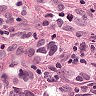
Metastatic tissue present: yes